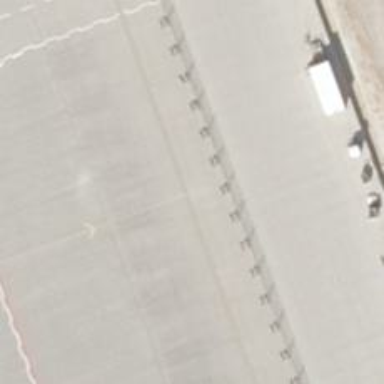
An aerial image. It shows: Parking position at the airport with concrete surface.